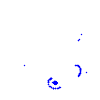
Particle: pion